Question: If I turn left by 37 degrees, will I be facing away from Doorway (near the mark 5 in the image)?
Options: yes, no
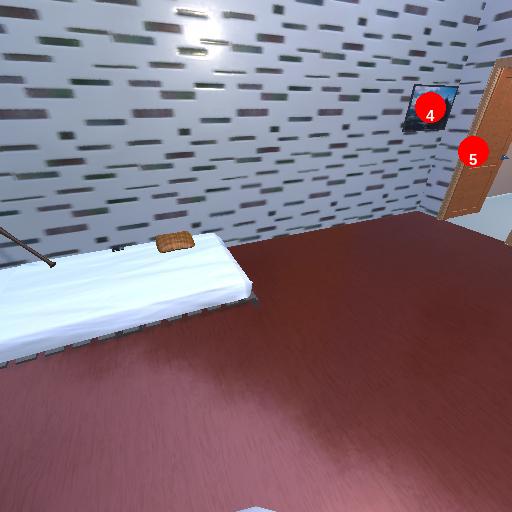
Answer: yes